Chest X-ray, PA view. Patient: 38 years old, sex M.
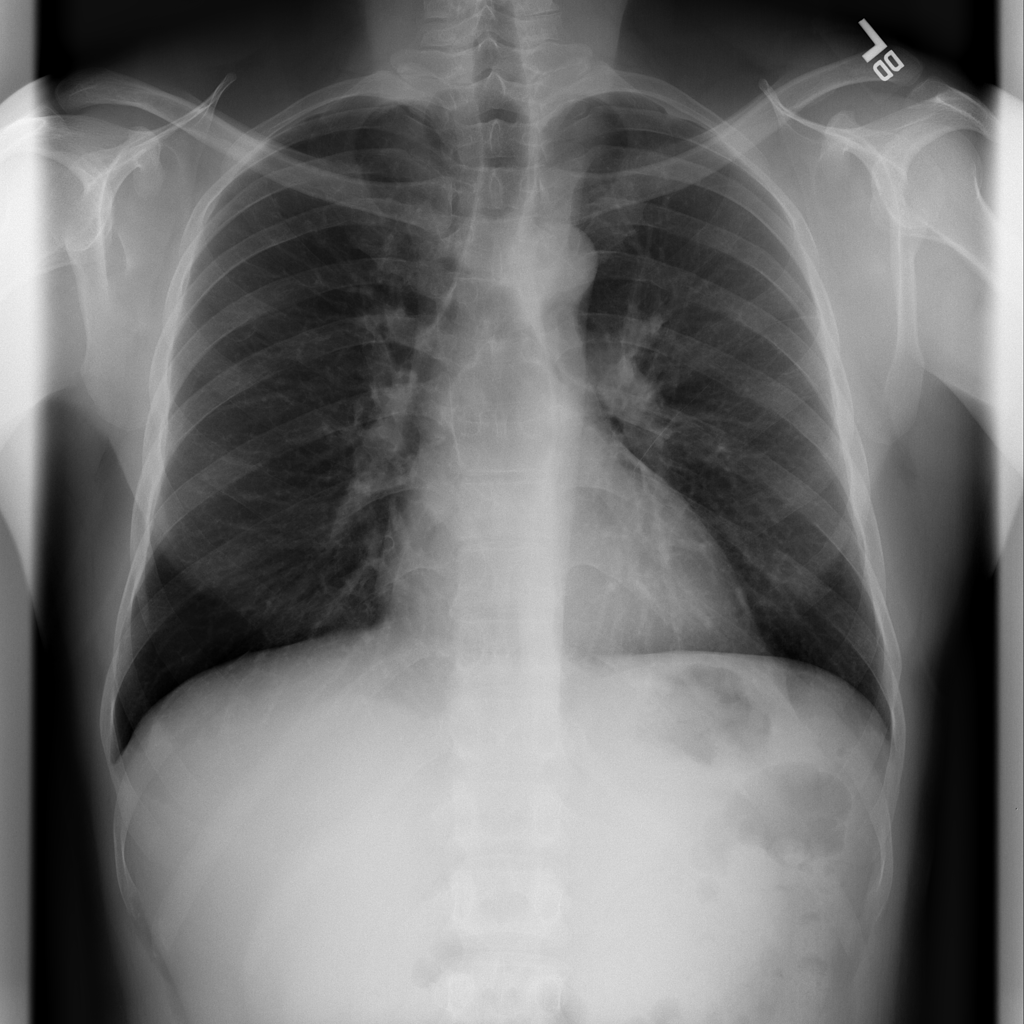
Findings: No Finding